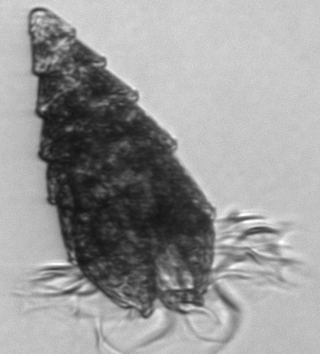
Label: Laboea_strobila